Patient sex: M
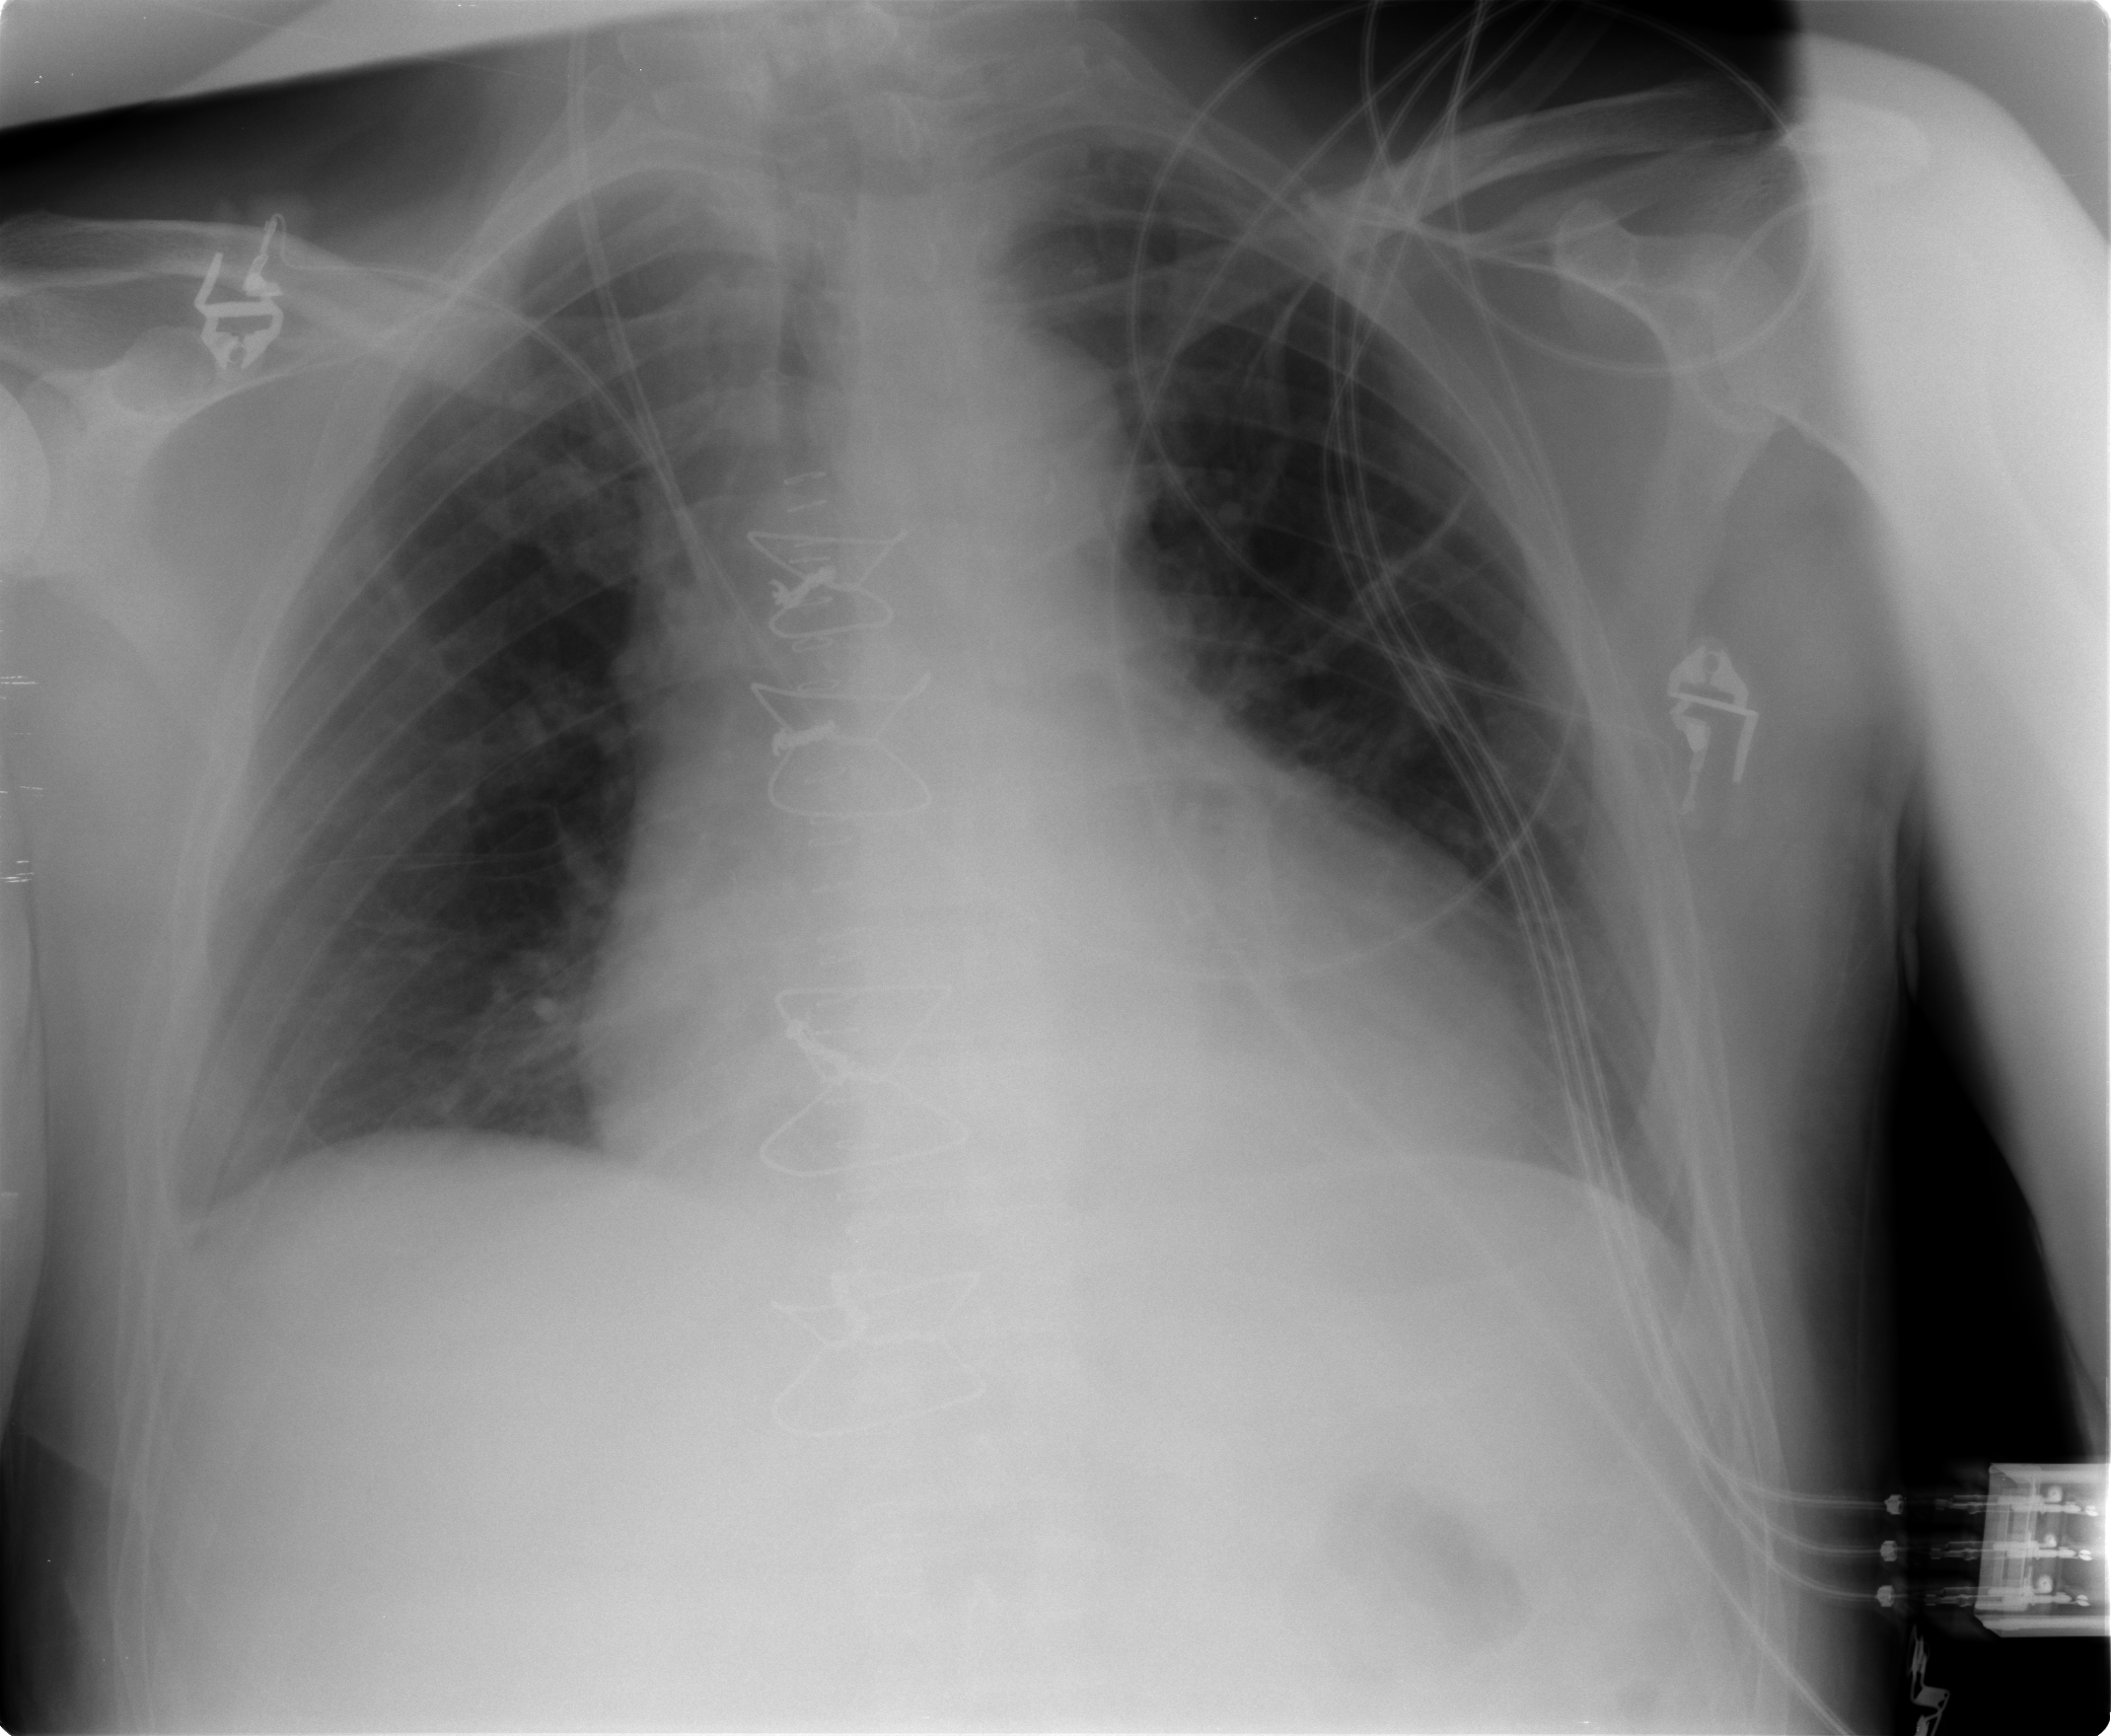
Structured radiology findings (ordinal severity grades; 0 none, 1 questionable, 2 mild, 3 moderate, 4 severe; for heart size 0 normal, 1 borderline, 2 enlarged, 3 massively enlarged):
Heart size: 2
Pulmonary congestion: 2
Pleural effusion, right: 2
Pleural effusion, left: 0
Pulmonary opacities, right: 0
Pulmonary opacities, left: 0
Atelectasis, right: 2
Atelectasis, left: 0